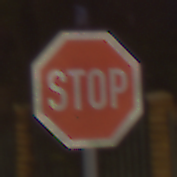
Verkehrszeichen: Stop
Umgebung: Outdoor, Urban
Tageszeit: Night
Wetter: Clear
Licht: Artificial
Jahreszeit: NotSpecified
Kontrast: HighContrast